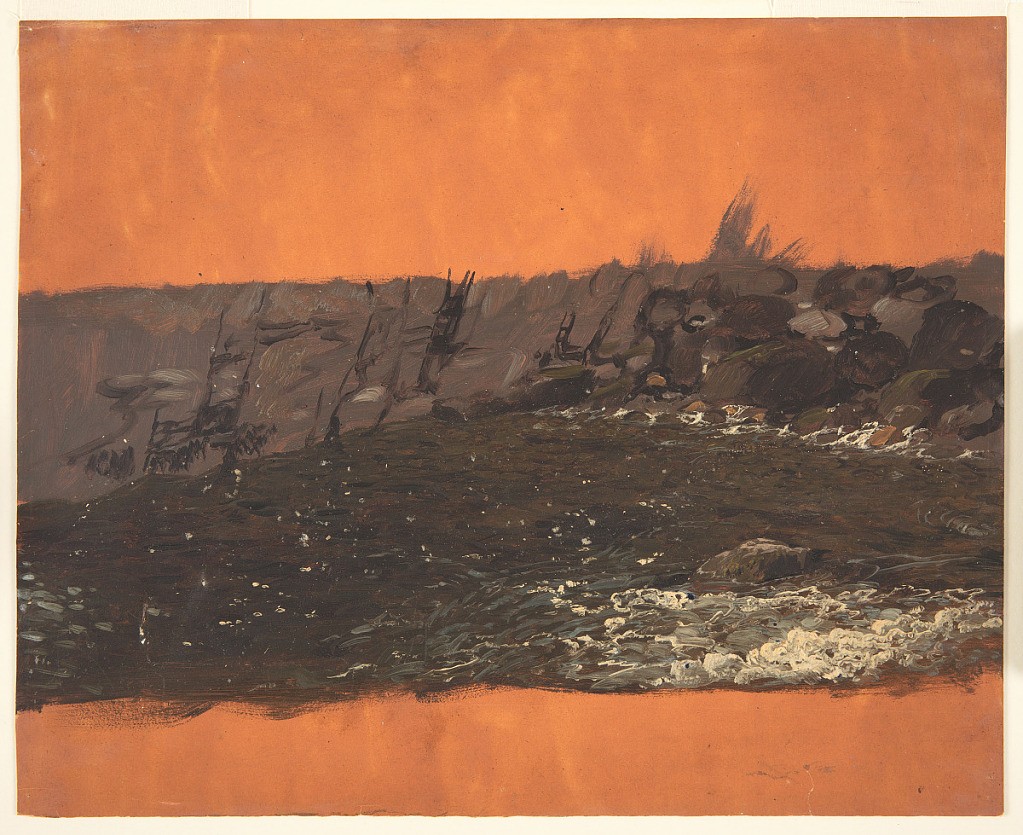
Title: Maine Coast, Mt. Desert Island
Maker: Frederic Edwin Church, American, 1826–1900
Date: July–September 1850
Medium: Oil on tan wove paper
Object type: drawing
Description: Landscape and seascape sketch showing an unfinished view of foaming surf breaking against rocks along the coast of Mt. Desert Island in Maine. In the foreground at right, whitewater froths around a dark, semi-submerged rock. In the middle distance, the dark ocean water encounters large, piled boulders at right and a rugged rock wall at left. The lateritious (brick-colored) ground is visible along the upper and lower sections of the leaf.